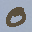
Label: 0